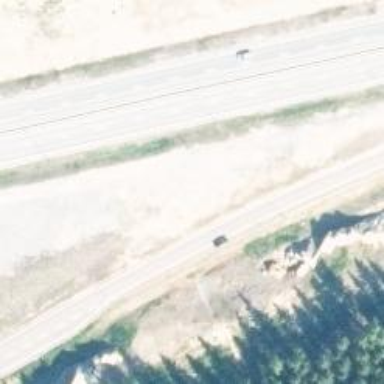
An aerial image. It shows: Trunk link highway.